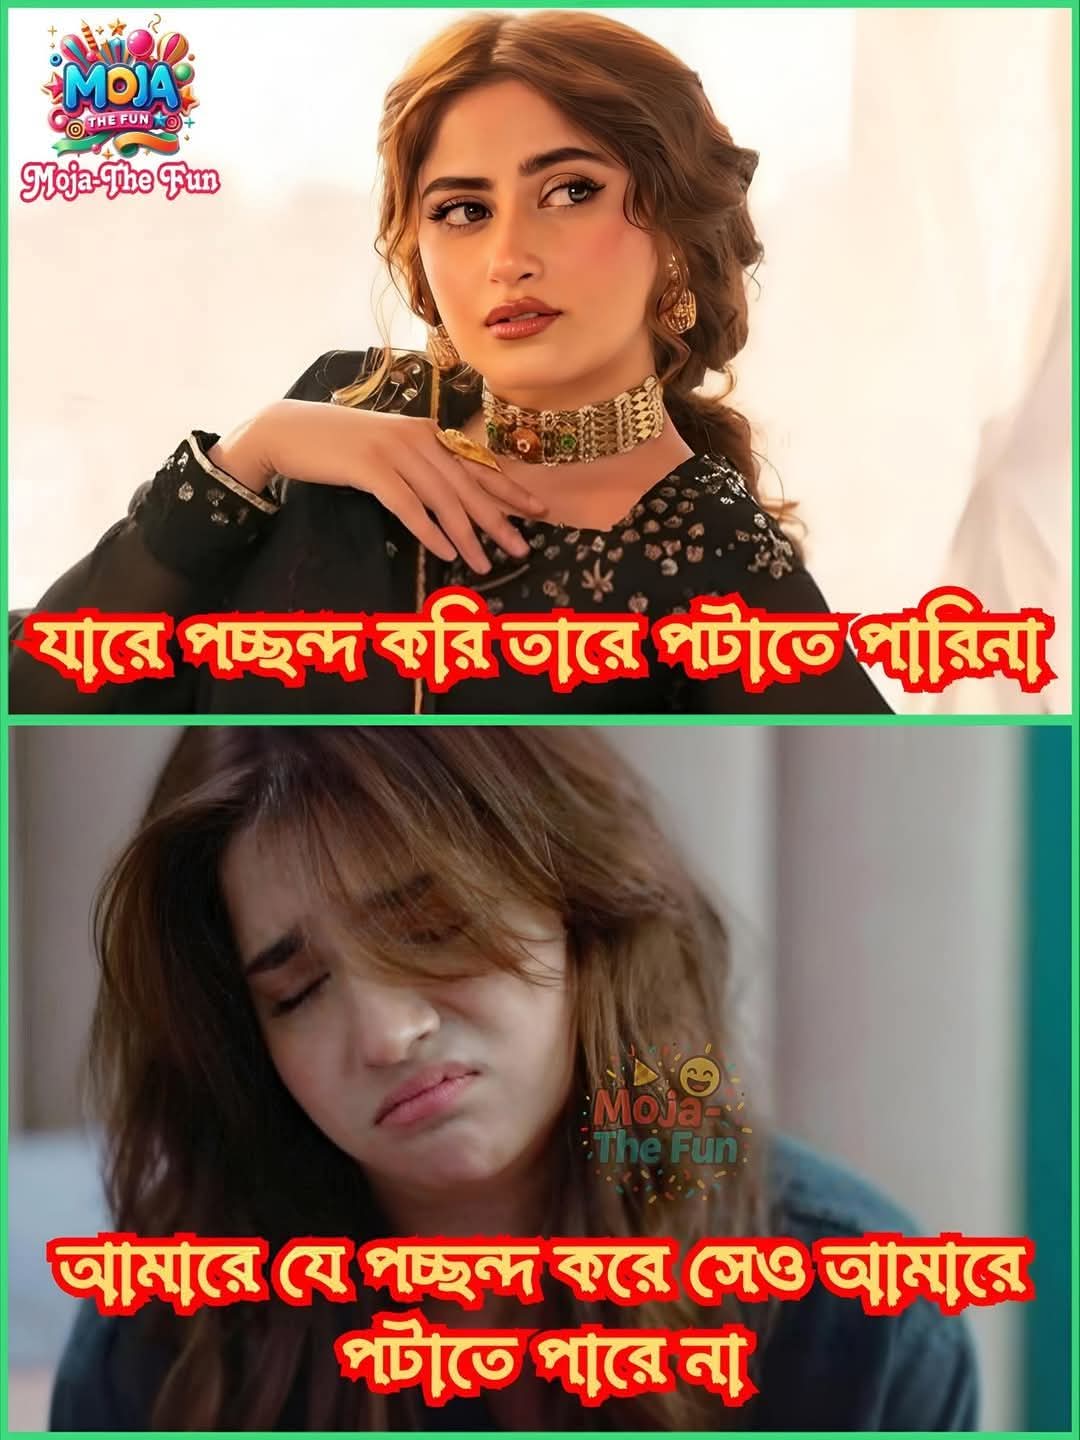
Text: যারে পচ্ছন্দ করি তারে পটাতে পারিনা
আমারে যে পচ্ছন্দ করে সেও আমারে পটাতে পারে না
Label: Non Hate